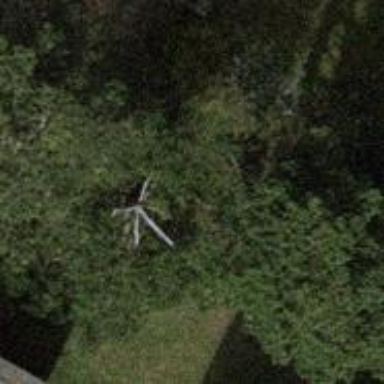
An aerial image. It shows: Evergreen needle-leaved tree.